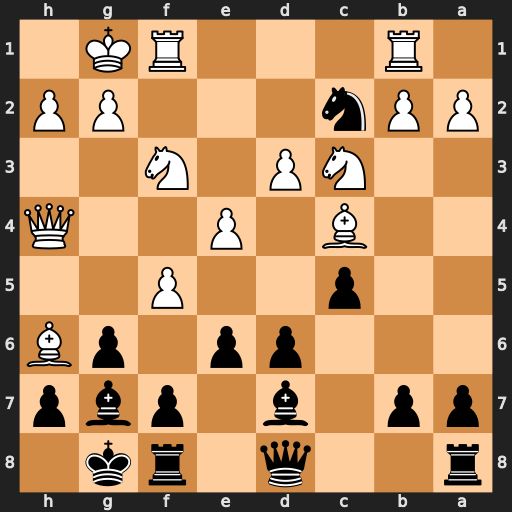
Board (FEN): r2q1rk1/pp1b1pbp/3pp1pB/2p2P2/2B1P2Q/2NP1N2/PPn3PP/1R3RK1
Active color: b
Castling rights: -
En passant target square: -
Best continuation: Qxh4 Nxh4 Bxh6